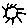
Label: sun